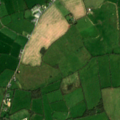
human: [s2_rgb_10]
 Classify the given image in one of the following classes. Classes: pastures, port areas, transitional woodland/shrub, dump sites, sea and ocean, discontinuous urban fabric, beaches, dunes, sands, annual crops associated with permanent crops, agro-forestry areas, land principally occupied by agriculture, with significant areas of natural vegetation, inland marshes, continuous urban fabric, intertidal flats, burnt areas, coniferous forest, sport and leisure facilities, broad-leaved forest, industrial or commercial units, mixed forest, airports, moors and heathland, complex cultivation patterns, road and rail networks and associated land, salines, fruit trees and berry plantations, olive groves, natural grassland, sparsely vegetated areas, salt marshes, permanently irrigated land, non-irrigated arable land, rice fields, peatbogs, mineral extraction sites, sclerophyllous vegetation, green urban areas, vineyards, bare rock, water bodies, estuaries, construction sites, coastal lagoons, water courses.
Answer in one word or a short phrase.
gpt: non-irrigated arable land, pastures